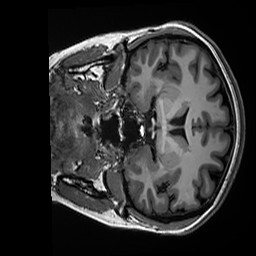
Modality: T1w
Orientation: coronal
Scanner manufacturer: siemens
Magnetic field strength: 3 T
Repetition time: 2.5 s
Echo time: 0.00299 s